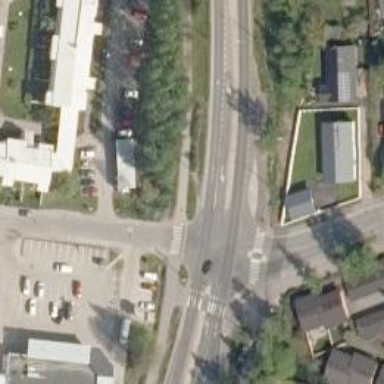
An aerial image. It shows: Uncontrolled crossing on the road.